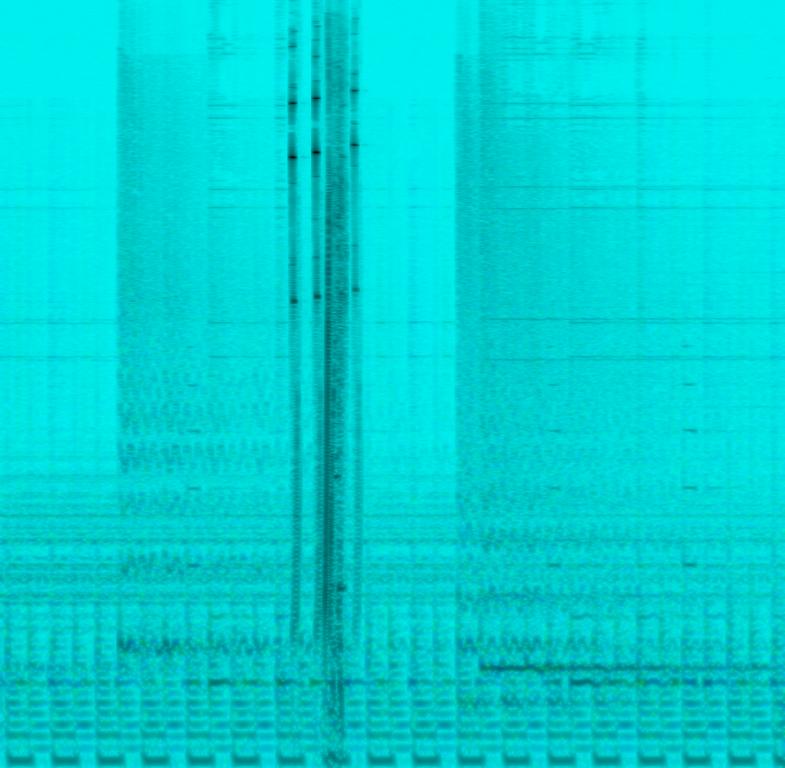
The music excerpt features a sparse melody being played by an electronic sound that has a vibrating reverb effect on. A synth bass accompanies the melody by playing two notes per beat, one being low and the other an octave higher. In the background one can hear sound effects.